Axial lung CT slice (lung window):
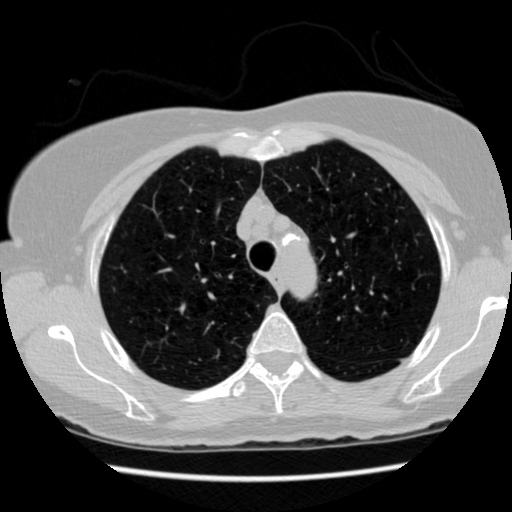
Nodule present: no